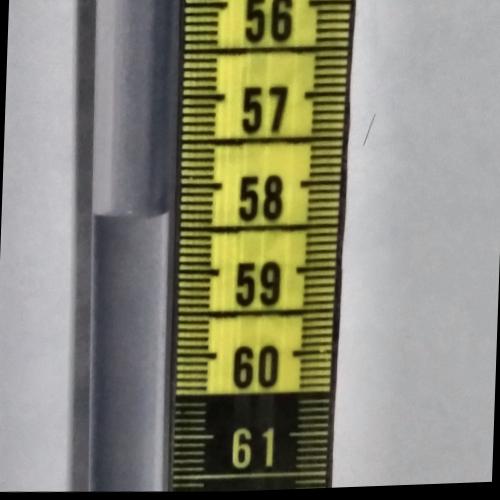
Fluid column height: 58.3 cm